Brain MRI, t1w sequence, axial 2D slice.
Patient: age 28, sex M, weight 78 kg, height 1.78 m
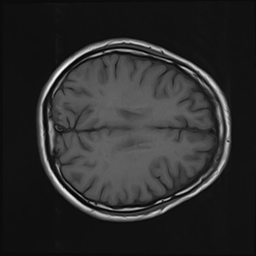